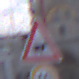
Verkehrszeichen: ViehtriebLinks
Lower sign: Geschwindigkeit40
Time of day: SunriseSunset
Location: Outdoor (Urban)
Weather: PartlyCloudy
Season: NotSpecified
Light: Natural